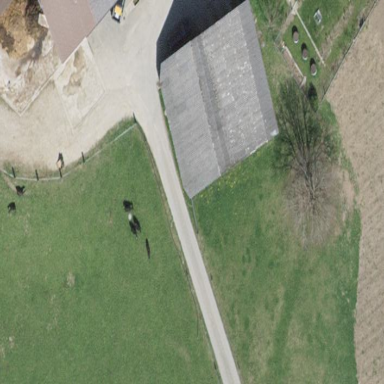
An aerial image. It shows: Shed.